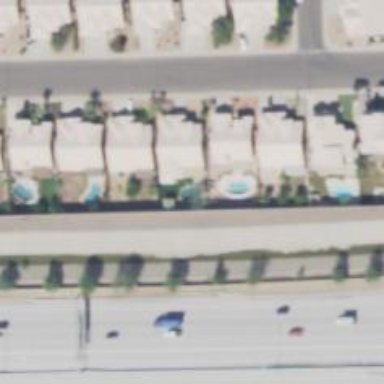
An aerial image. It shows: Outdoor swimming pool located in leisure land.